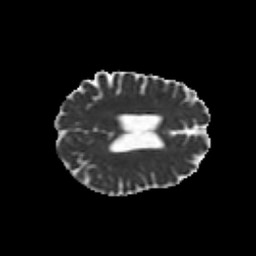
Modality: MD
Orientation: axial
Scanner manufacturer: siemens
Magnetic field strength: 3 T
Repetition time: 6.8 s
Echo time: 0.093 s